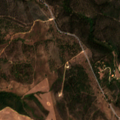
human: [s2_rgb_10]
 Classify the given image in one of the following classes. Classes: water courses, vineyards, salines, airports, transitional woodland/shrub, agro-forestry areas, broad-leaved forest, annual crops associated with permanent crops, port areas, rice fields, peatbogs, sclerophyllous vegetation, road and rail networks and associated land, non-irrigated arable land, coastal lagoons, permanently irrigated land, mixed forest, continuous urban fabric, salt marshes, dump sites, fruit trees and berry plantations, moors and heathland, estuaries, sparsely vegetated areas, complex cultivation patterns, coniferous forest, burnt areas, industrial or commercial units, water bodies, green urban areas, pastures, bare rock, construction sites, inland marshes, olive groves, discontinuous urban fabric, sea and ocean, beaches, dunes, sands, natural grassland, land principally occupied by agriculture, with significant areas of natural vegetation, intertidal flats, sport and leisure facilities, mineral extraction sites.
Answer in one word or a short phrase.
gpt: non-irrigated arable land, land principally occupied by agriculture, with significant areas of natural vegetation, coniferous forest, transitional woodland/shrub